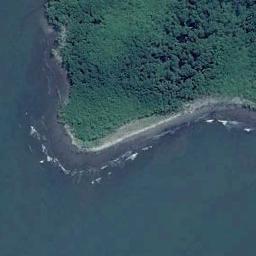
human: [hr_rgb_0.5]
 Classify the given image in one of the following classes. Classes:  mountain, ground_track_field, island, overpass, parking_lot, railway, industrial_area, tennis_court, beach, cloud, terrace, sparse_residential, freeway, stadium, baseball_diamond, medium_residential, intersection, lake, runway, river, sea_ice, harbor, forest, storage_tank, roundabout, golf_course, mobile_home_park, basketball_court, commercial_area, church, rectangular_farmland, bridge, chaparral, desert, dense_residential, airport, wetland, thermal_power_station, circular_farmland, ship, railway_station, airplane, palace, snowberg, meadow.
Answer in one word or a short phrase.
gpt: beach